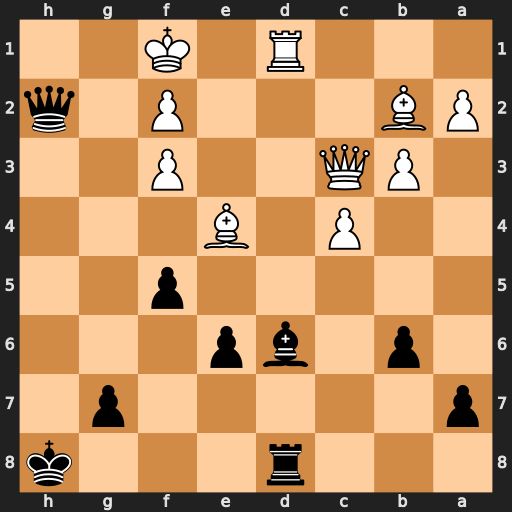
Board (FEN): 3r3k/p5p1/1p1bp3/5p2/2P1B3/1PQ2P2/PB3P1q/3R1K2
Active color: b
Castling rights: -
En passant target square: -
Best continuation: Qh1+ Ke2 Qxd1+ Kxd1 Be5+ Qd2 Rxd2+ Kxd2 Bxb2